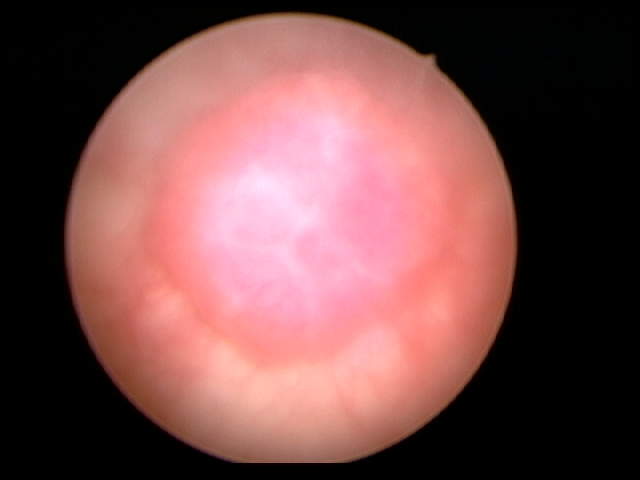
Modality: WLC
Class: Malignant
Subclass: HighGradePapillary
Lesion: L1
Stage: T1
Morphology: Papillary
Bladder cancer association: Yes